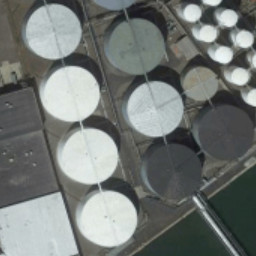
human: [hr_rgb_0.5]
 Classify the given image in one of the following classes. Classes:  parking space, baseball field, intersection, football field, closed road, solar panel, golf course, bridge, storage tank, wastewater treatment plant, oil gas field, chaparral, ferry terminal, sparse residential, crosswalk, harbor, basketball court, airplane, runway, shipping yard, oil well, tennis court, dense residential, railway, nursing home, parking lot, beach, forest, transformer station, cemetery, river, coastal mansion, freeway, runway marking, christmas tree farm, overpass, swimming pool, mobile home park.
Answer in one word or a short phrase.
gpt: storage tank